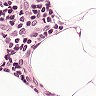
Metastatic tissue present: no